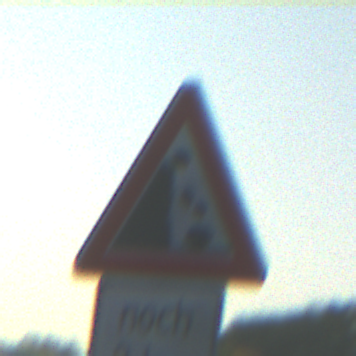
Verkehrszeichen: SteinschlagLinks
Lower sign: LaengeEinerStrecke4
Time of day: SunriseSunset
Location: Outdoor (RoadRail)
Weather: Clear
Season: NotSpecified
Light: Natural